Interaction volume radius: 5 \u00c5
Interaction volume height: 30 \u00c5
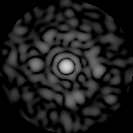
Disorder parameter: 0.849